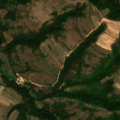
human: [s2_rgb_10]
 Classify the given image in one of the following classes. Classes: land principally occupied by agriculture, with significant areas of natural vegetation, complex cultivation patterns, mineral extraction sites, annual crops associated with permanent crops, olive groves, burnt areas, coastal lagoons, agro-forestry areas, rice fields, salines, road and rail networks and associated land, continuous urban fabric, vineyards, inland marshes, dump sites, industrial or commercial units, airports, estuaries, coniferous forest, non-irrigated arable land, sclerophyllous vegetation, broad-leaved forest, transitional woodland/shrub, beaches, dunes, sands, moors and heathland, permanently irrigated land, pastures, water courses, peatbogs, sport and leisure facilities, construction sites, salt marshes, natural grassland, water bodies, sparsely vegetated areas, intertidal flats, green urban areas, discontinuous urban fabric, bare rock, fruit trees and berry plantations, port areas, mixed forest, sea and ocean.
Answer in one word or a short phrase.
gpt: complex cultivation patterns, land principally occupied by agriculture, with significant areas of natural vegetation, broad-leaved forest